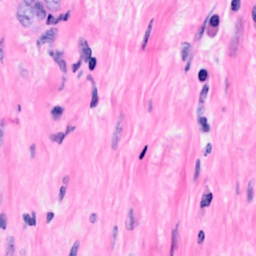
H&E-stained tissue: Breast